Field crop: maize
Growth stage: 2
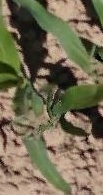
Species: maize